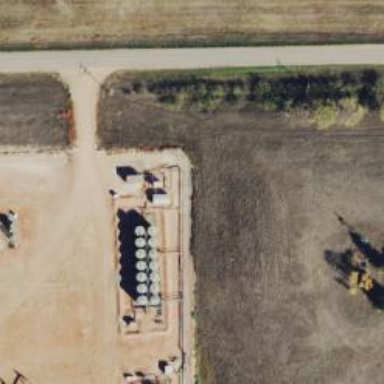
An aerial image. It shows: Storage tank with man-made structure.